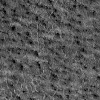
Atmospheric dust classification: not_dusty